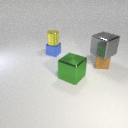
small yellow metal cylinder above small blue metal cube